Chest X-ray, AP view. Patient: 13 years old, sex F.
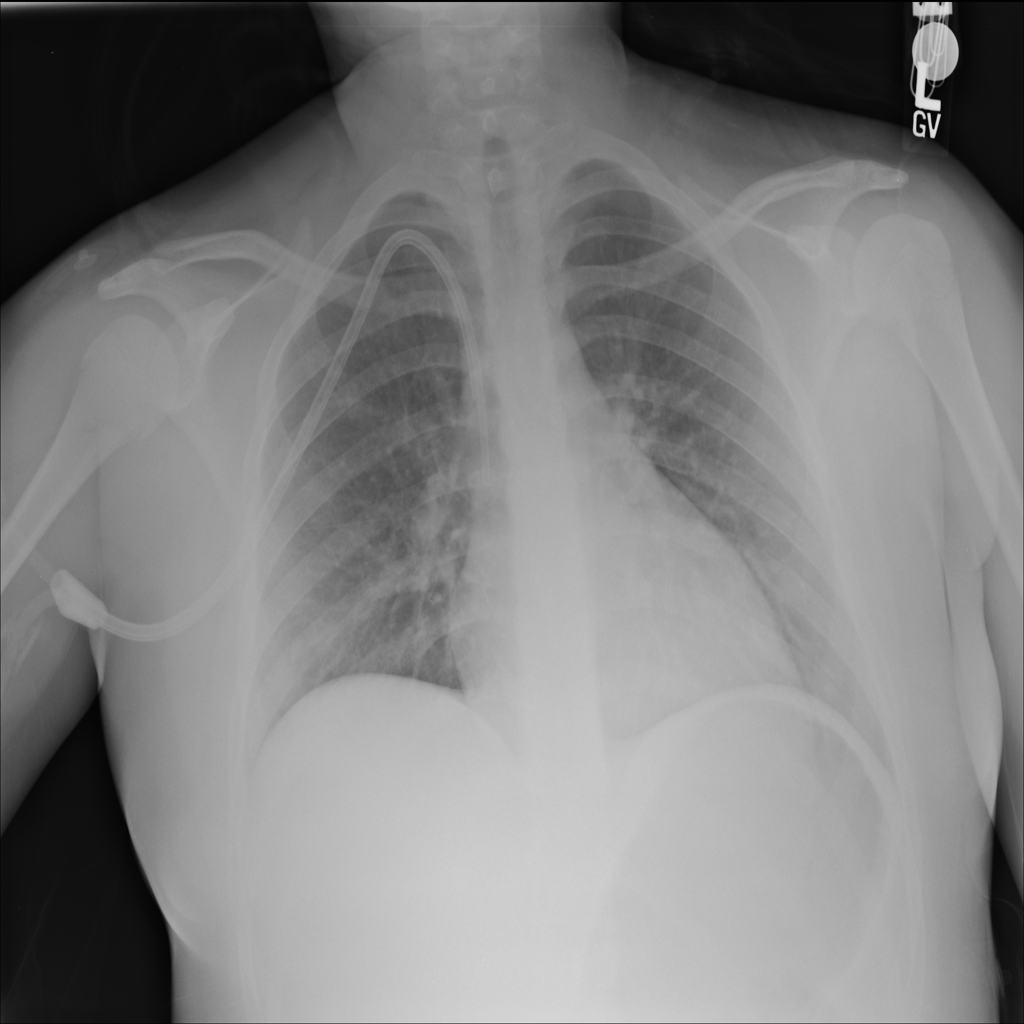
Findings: No Finding